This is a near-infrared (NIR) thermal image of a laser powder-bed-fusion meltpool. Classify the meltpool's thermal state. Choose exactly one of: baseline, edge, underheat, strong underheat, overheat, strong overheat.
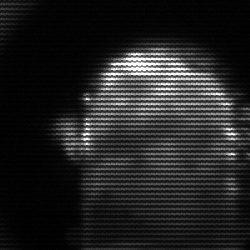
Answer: baseline